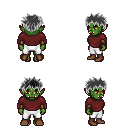
a pixel art fantasy rpg character, female body template, orc, green skin, maroon long-sleeve shirt, white pants, gray bedhead hairstyle, cloth bracers, brown shoes, four views (front, back, left, right), 2x2 character sprite sheet, small pixel art, hard edges, no anti-aliasing